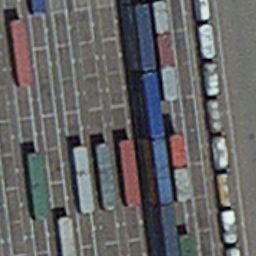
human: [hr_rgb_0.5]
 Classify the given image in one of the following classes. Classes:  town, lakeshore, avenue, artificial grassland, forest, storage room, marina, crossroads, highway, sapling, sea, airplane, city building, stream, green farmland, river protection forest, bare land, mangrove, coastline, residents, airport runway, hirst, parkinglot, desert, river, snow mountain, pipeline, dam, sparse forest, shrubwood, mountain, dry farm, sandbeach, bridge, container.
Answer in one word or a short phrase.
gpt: container